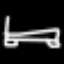
Label: bed